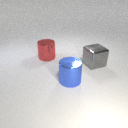
large blue metal cylinder in front of large red metal cylinder